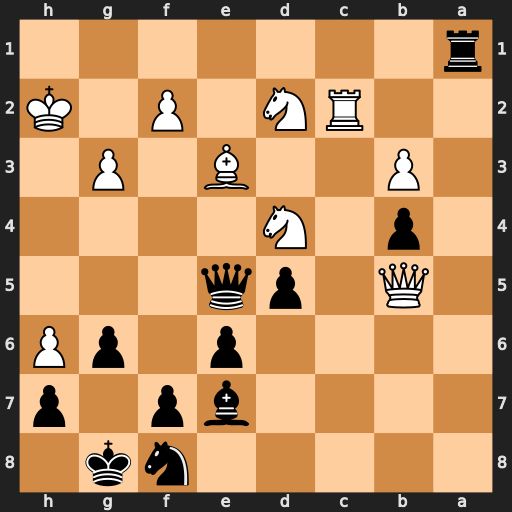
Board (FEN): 5nk1/4bp1p/4p1pP/1Q1pq3/1p1N4/1P2B1P1/2RN1P1K/r7
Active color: b
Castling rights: -
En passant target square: -
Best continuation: Qh5+ Kg2 Qh1#